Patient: sex M, age 46
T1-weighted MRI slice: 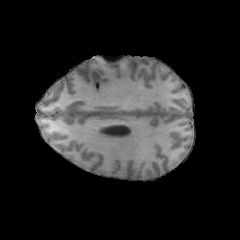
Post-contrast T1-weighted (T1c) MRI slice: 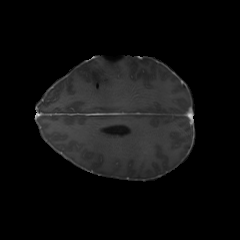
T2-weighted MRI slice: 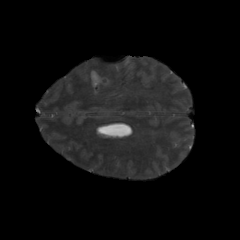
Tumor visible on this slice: no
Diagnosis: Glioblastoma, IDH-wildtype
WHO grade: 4